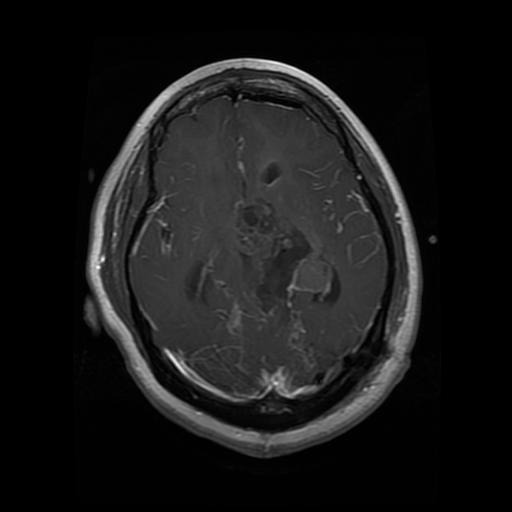
Label: glioma